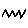
Label: zigzag